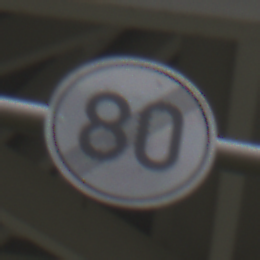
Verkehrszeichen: EndeGeschwindigkeit80
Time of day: Midday
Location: Outdoor (Urban)
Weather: Overcast
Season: NotSpecified
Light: Natural